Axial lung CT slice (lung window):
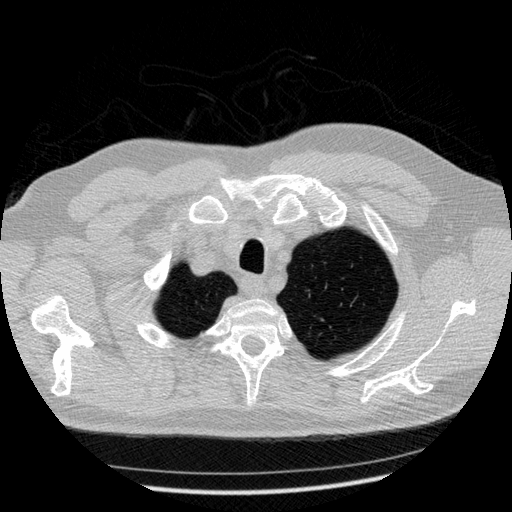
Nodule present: no